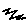
Label: zigzag